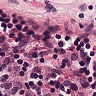
Metastatic tissue present: no